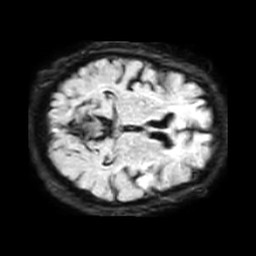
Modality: FLAIR
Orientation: axial
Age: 71
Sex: female
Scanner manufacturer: philips
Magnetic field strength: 1.5 T
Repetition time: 6 s
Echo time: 0.09923 s